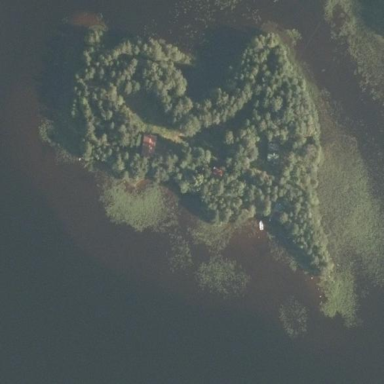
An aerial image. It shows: Image showing island.